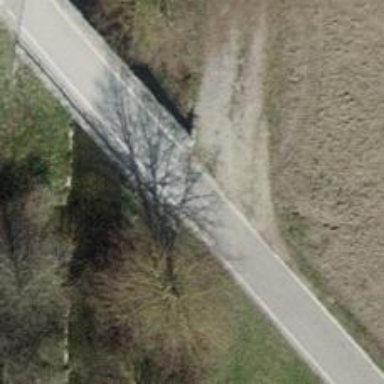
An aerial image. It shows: Asphalt cycleway bridge with grade1 tracktype. It is designed for agricultural vehicles as indicated by the tag 'motorcar: agricultural'.